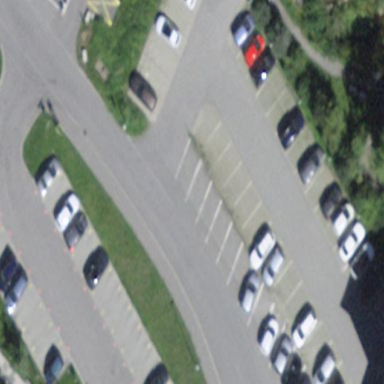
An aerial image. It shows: Parking area with surface.